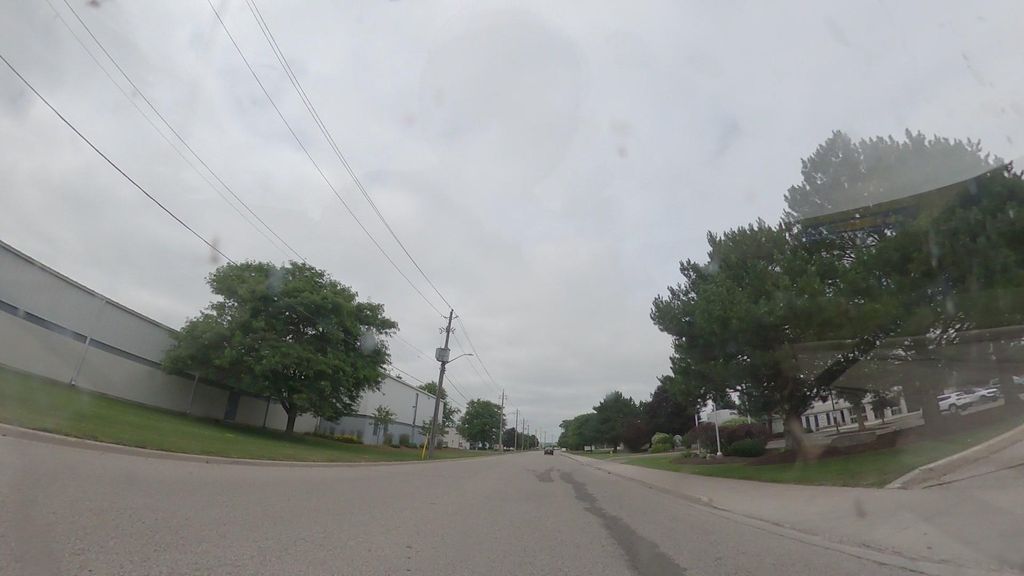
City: kitchener-waterloo